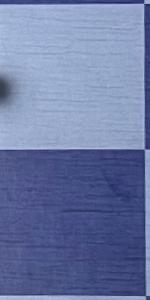
Label: Empty